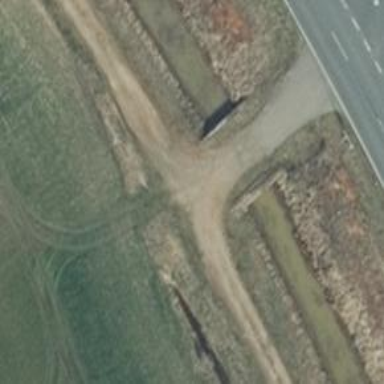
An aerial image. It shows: Grass track with Grade 4 tracktype.